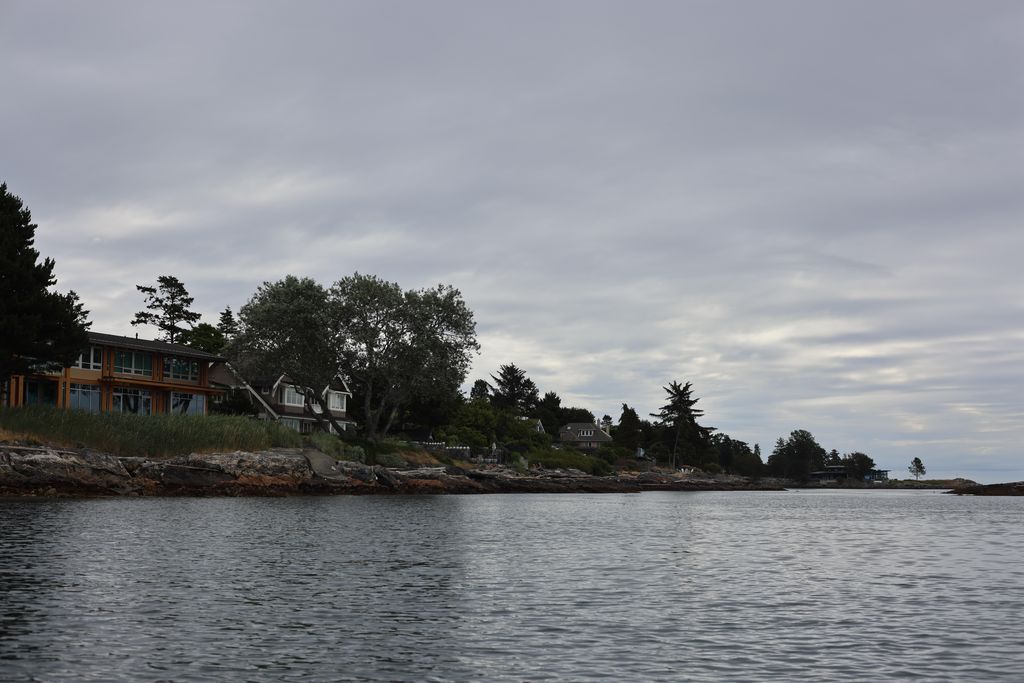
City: victoria